Chest X-ray. View position: PA
Patient age: 40
Patient sex: F
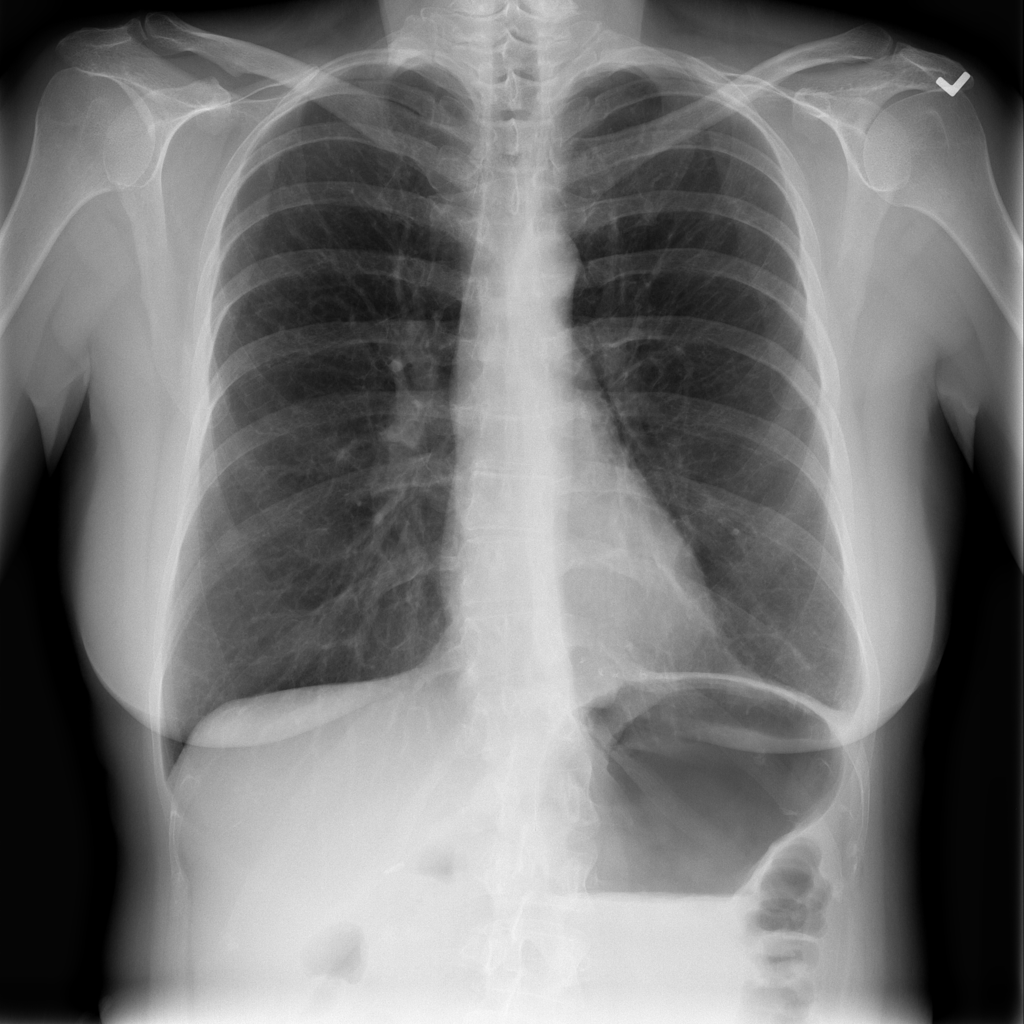
Finding: Pneumothorax